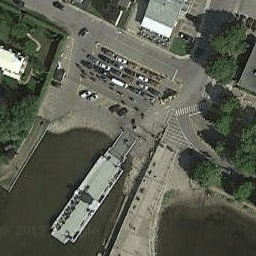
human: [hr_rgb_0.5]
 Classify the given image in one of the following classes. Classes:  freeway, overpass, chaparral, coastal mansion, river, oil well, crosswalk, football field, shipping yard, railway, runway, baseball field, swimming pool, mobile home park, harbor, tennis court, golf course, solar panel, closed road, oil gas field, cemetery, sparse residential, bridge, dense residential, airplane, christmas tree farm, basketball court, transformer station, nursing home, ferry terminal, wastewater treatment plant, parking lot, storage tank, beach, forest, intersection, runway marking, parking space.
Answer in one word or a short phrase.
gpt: ferry terminal